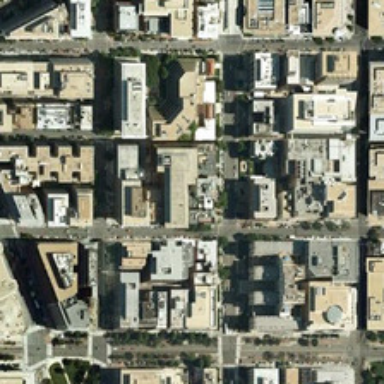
Many buildings are in a commercial area .